Question: I am trying to shrink a polygon by a specific amount where all edges in the new polygon are of equal distance to the old one. To explain better I have a picture here.

If the picture doesnt work I have a link here.
<URL>
This is a rough drawing.
I have a point array in ([x,y])
[[390,435], [388,430], [391,425], [425,428], [410,435]]
I am trying to shrink it so the new array
[[x1,y1], [x2,y2] ... [x5,y5]]
ensures that the distance between the new area and the original one is 2 at all sides of the area.
How can I do this by only manipulating the co-ordinates. I know I need some kind of scalar vector but I'm unsure how to do this. I am trying to implement this in javascript
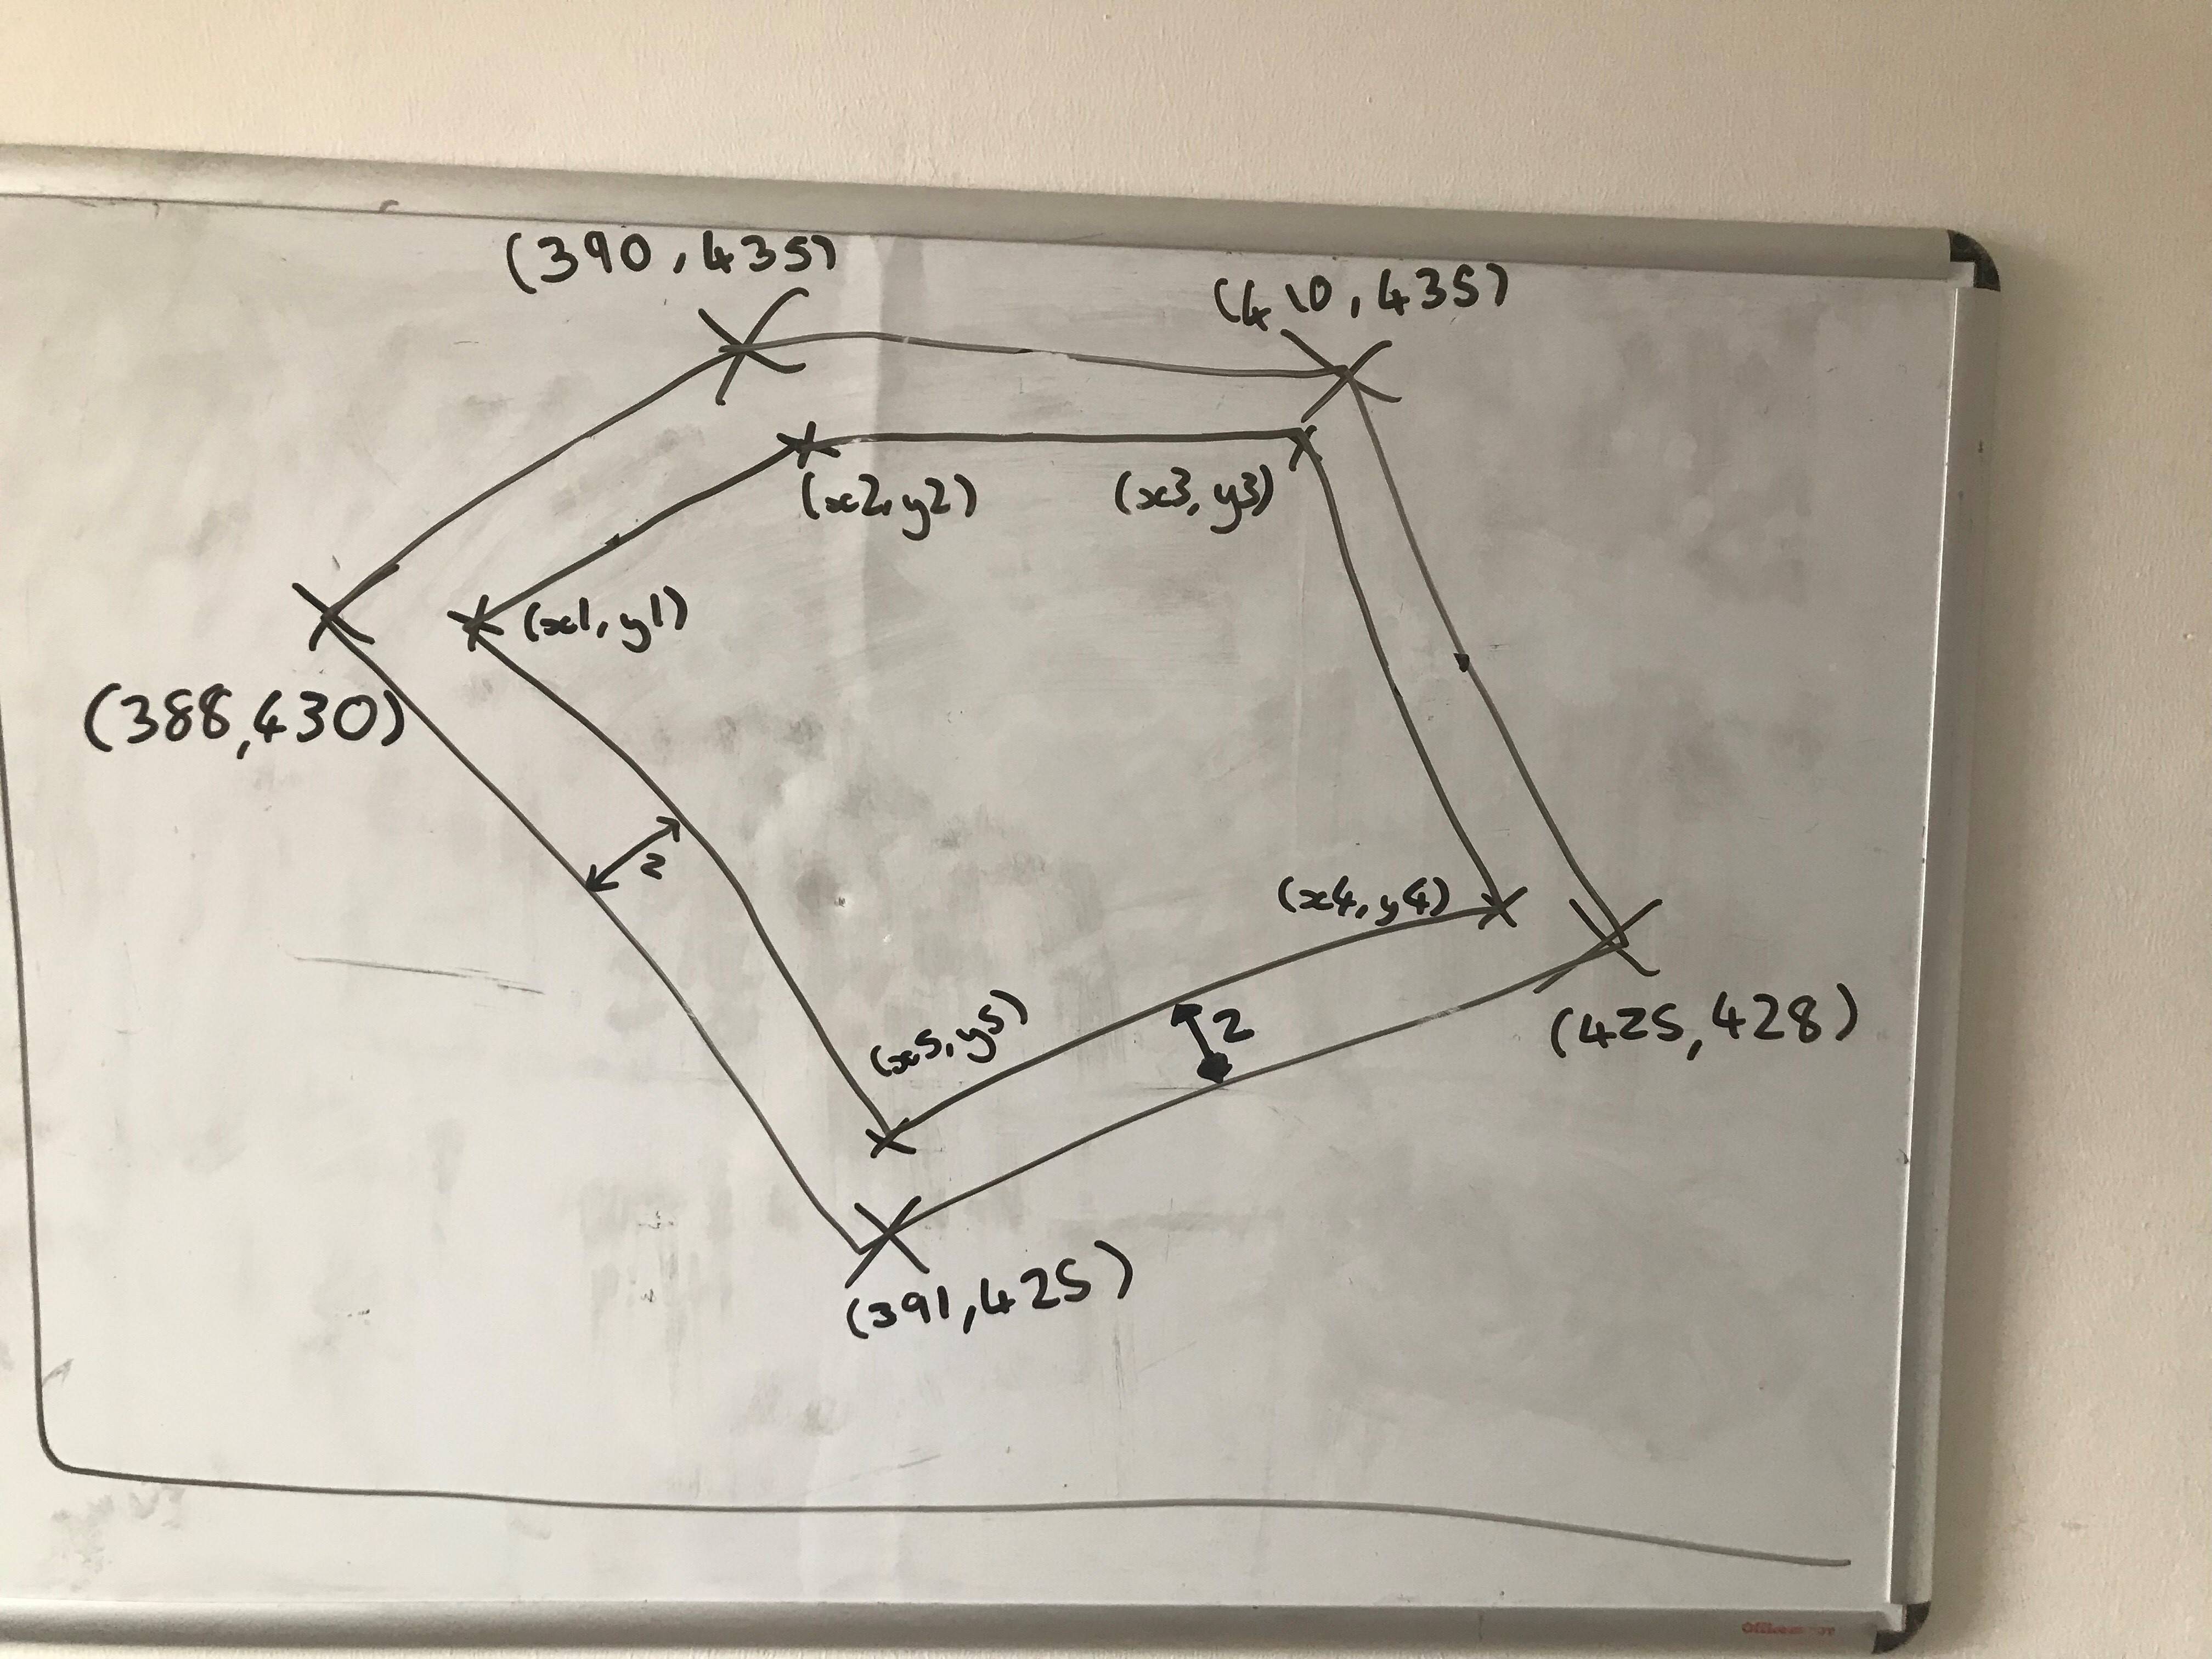
Answer: Have you done some research because there is lots of topics in internet about that subject, the short answer is because there is lots of edge cases (<URL>.
A good term if you want to look more and find nice libs to do this task for your is Polygon offsetting
- <URL>